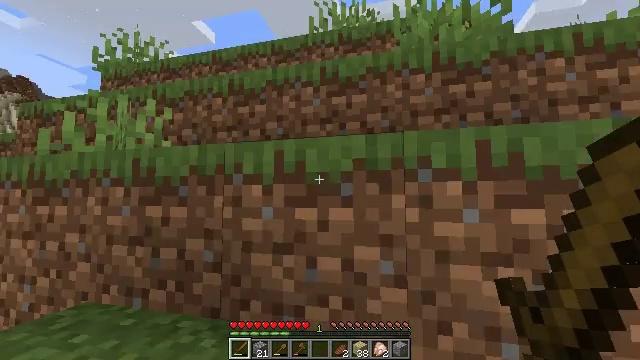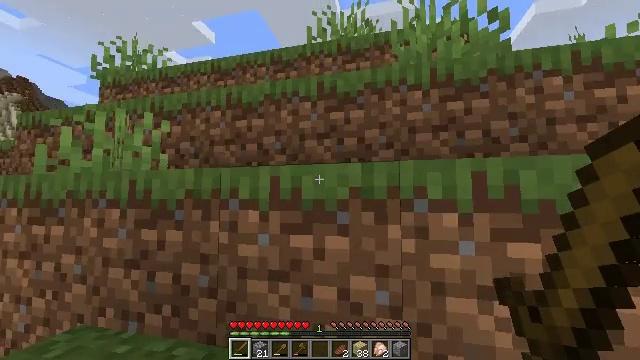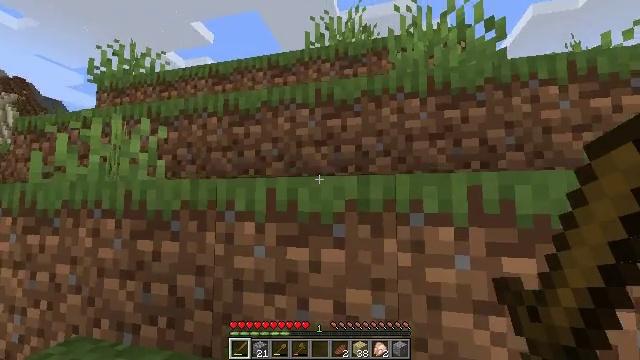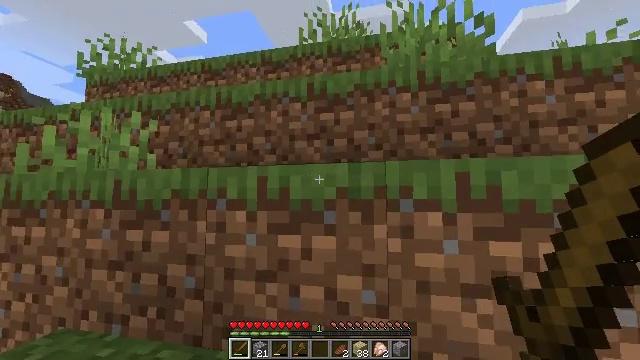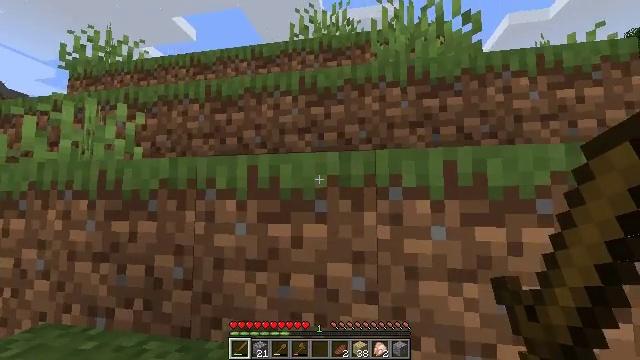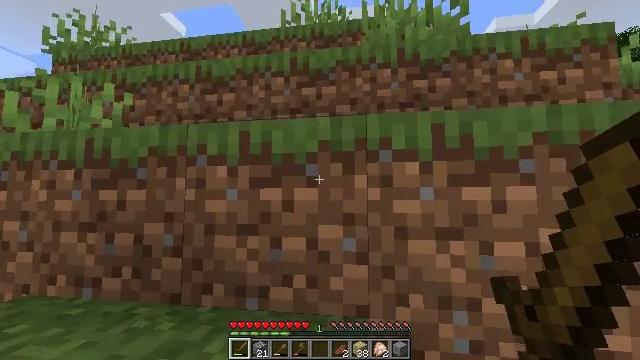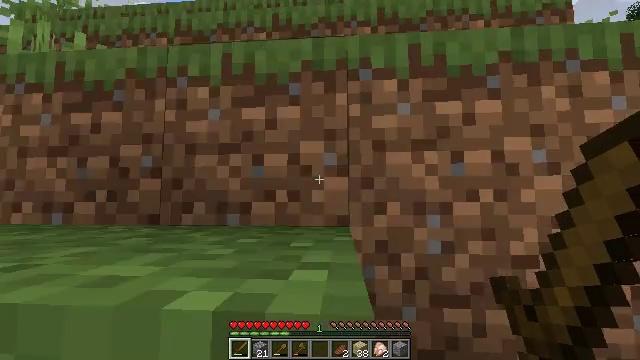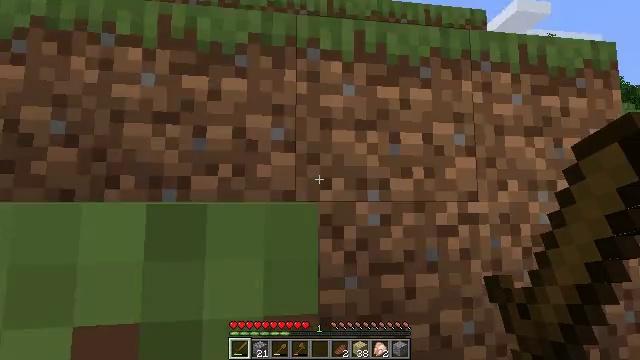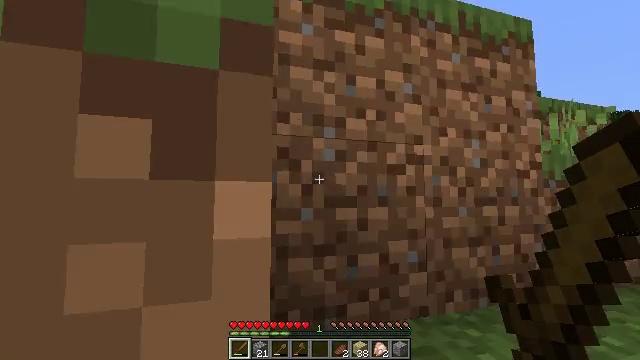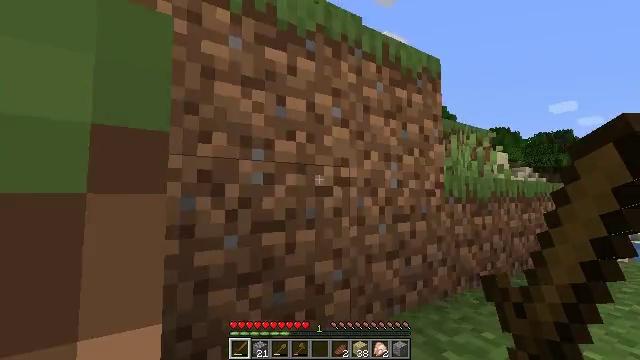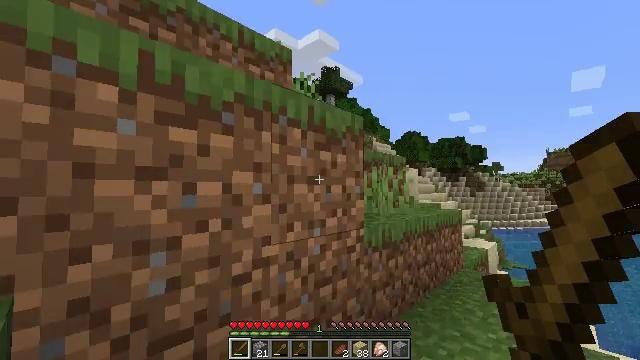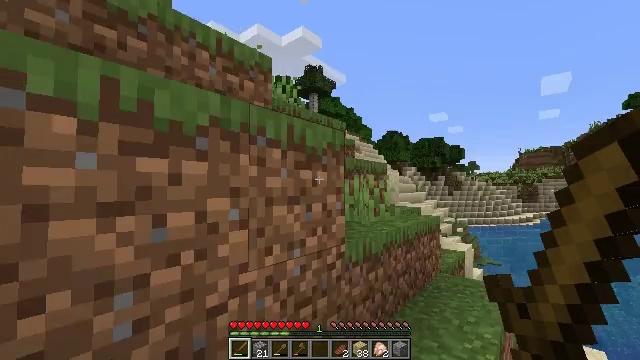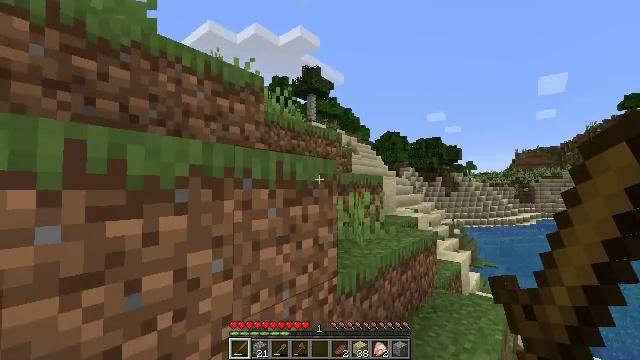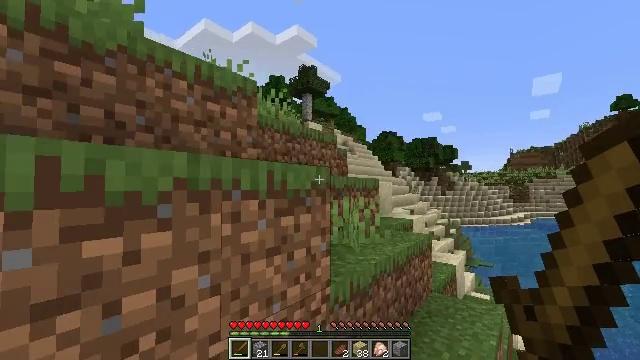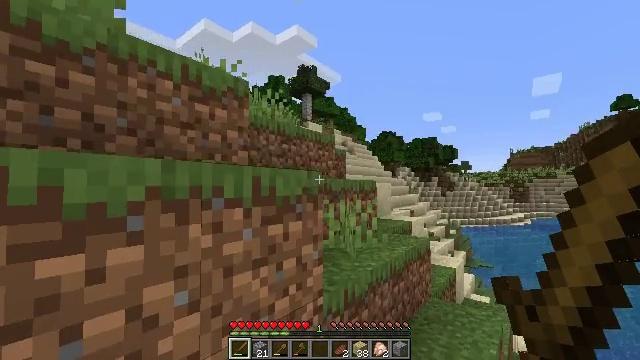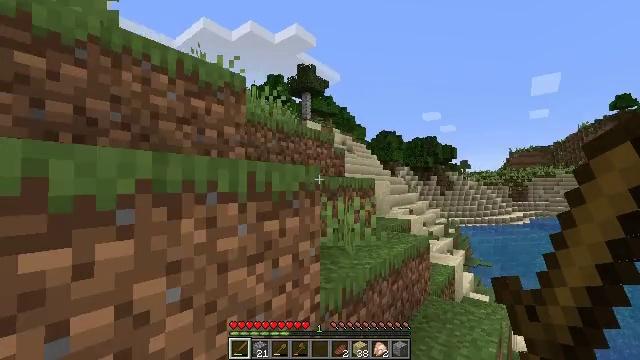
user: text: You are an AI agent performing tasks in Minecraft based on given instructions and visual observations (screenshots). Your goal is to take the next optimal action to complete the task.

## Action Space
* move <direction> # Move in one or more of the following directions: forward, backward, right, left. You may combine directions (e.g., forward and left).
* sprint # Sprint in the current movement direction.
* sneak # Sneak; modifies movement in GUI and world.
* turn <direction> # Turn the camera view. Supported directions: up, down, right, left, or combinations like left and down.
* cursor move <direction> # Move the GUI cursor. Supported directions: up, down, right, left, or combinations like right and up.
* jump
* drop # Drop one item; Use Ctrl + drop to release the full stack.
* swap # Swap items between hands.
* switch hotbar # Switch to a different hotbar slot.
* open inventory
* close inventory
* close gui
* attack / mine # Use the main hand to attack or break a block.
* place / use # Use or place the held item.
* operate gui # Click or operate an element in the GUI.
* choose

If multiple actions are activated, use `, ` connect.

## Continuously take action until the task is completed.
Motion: motion action
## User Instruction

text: Clear birch leaves to get saplings.
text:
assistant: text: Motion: move forward, sprint, jump
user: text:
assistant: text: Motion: move forward, sprint, jump
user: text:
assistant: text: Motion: move forward, sprint, turn right, jump
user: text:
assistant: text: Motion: move forward, sprint, turn right, jump
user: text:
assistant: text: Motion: move forward, sprint, turn right, jump
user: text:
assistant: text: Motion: move forward, sprint, turn right, jump
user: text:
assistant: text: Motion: move forward, sprint, turn right, jump
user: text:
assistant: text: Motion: move forward, sprint, turn right, jump
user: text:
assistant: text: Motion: move forward, sprint, turn right, jump
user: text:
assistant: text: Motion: move forward, sprint, turn right and down, jump
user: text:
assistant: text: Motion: move forward, sprint, turn right, jump
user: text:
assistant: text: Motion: move forward, sprint, jump
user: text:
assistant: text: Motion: move forward, sprint, jump
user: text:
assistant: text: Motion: move forward, sprint, jump
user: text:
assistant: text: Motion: move forward, sprint, jump
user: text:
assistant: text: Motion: move forward, sprint, turn left, jump
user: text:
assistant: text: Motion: move forward, sprint, turn left, jump
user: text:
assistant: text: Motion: move forward, sprint, turn left and up, jump
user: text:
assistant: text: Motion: move forward, sprint, turn left and up, jump
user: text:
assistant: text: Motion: move forward, sprint, turn left, jump
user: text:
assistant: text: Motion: move forward, sprint, jump
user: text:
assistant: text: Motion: move forward, sprint, jump
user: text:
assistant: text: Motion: move forward, sprint, jump
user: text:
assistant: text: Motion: move forward, sprint, jump
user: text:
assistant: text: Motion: move forward, sprint, jump
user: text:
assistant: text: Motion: move forward, sprint, jump
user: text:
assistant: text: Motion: move forward, sprint, jump
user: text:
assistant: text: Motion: move forward, sprint, jump
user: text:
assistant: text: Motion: move forward, sprint, jump
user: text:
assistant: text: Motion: move forward, sprint, turn left, jump